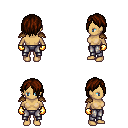
a pixel art fantasy rpg character, female body template, human, tanned skin, leather shoulder armor, metal pants, brown bangs hairstyle, gold gloves, four views (front, back, left, right), 2x2 character sprite sheet, small pixel art, hard edges, no anti-aliasing